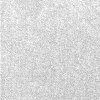
Atmospheric dust classification: dusty